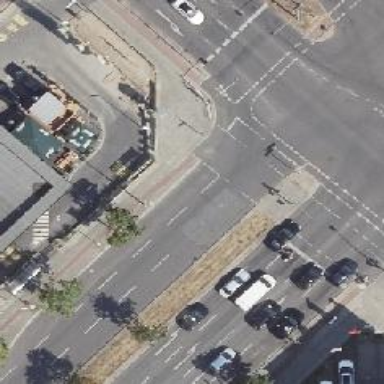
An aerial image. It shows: Asphalt footway with crossing controlled by traffic signals.